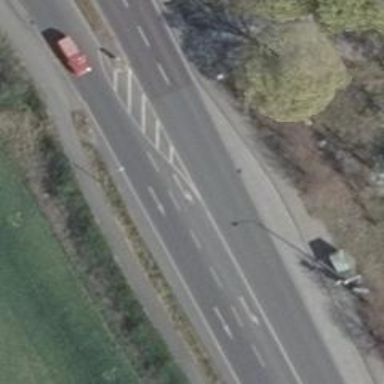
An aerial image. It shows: Asphalt road classified as primary highway.